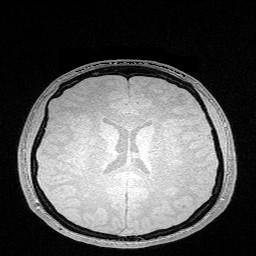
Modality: FLASH
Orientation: coronal
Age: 24
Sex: female